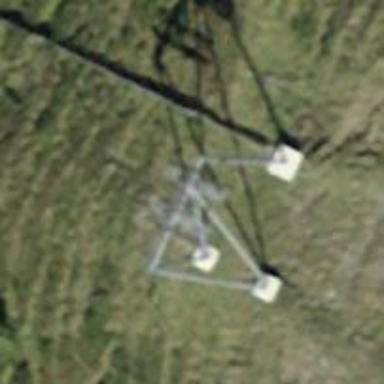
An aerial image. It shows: Pylon used for aerialway.